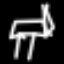
Label: chair